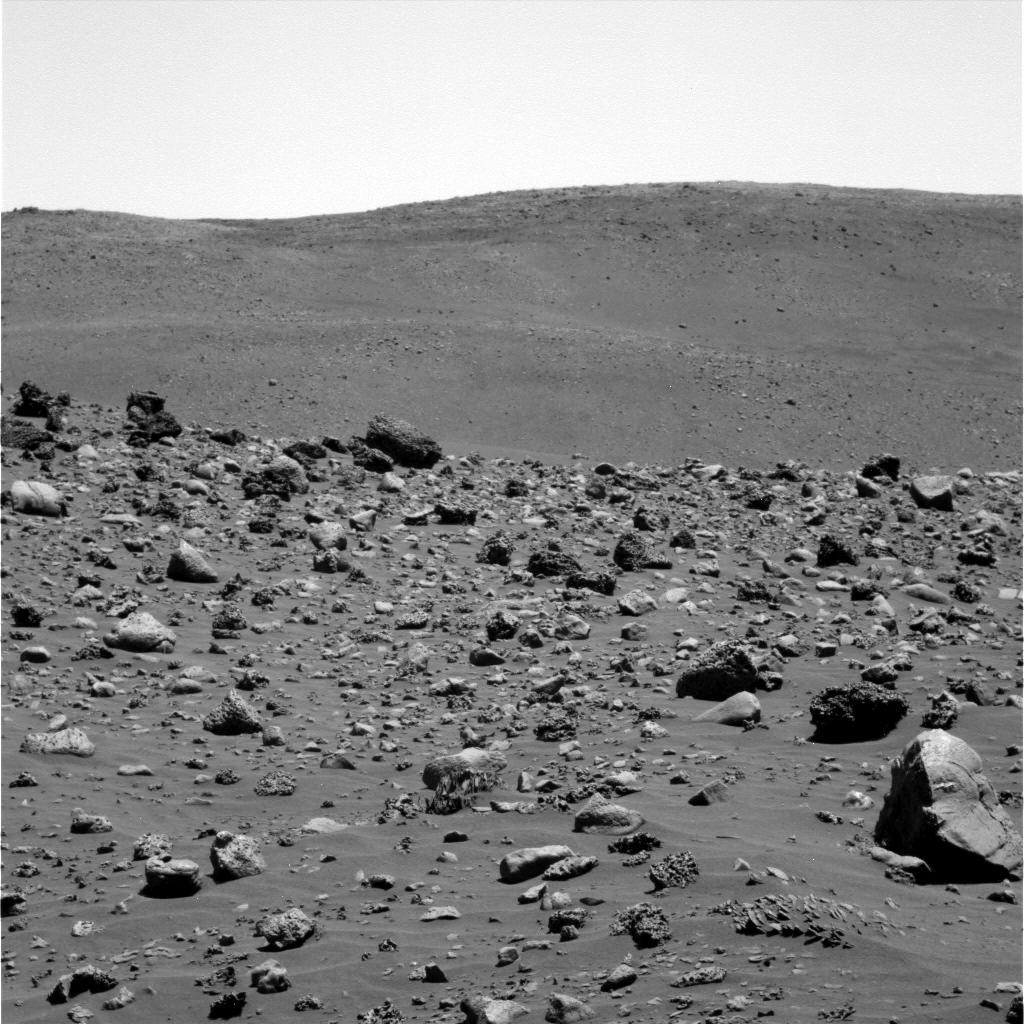
Terrain classes present: Gravel / Sand / Soil, Rock, Sky / Distant Mountains